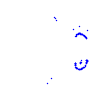
Particle: proton